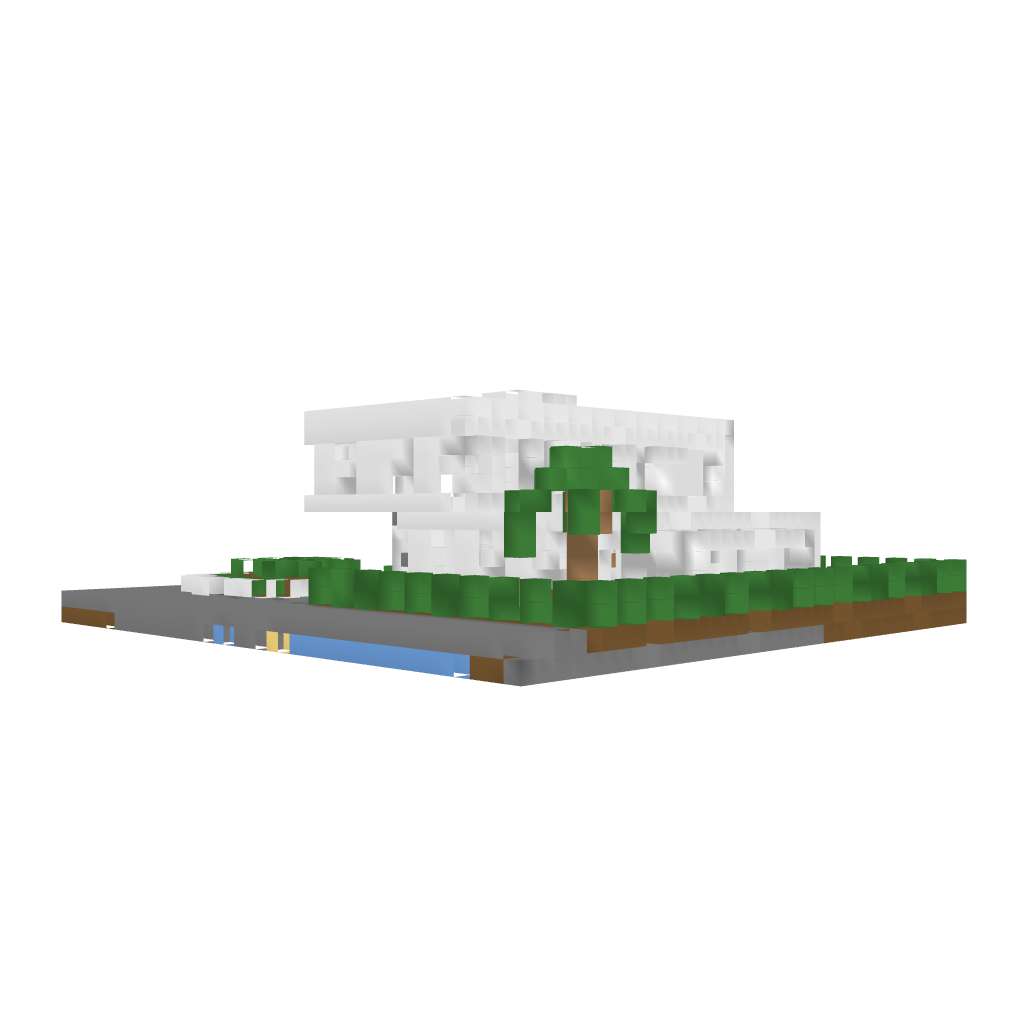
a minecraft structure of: Modern house bad low quality